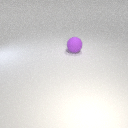
large purple rubber sphere